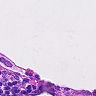
Metastatic tissue present: no